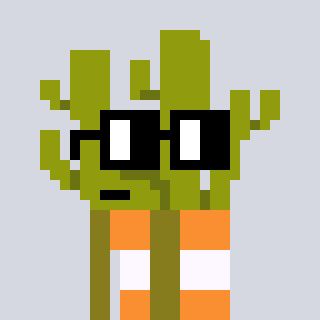
a pixel art character with square black glasses, a cactus-shaped head and a gunk-colored body on a cool background